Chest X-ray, PA view. Patient: 71 years old, sex M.
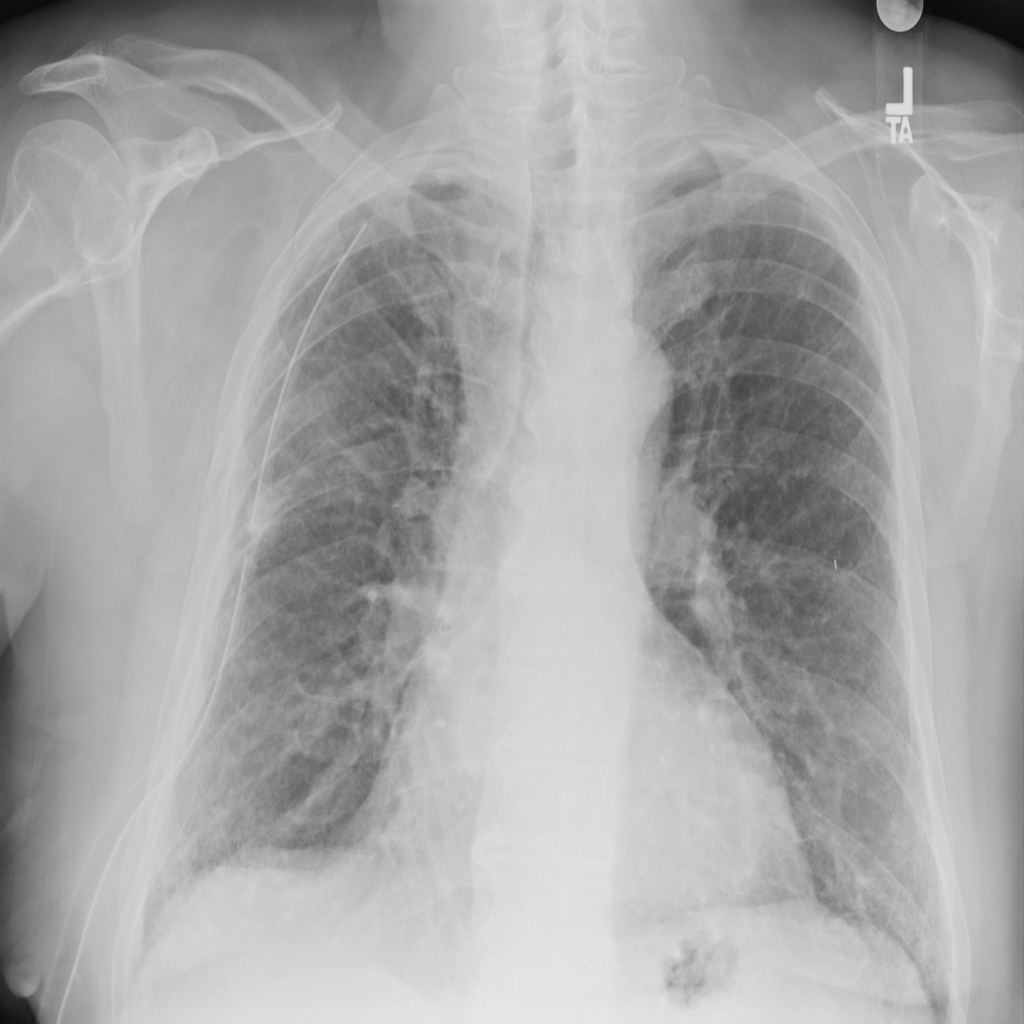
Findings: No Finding